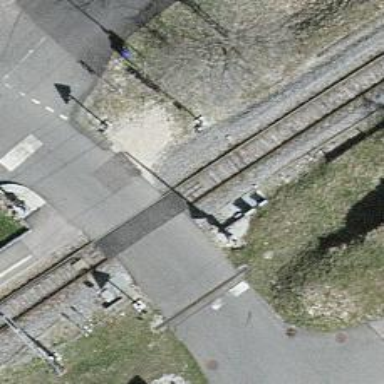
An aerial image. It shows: Full barrier level crossing along the railway.